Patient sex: M
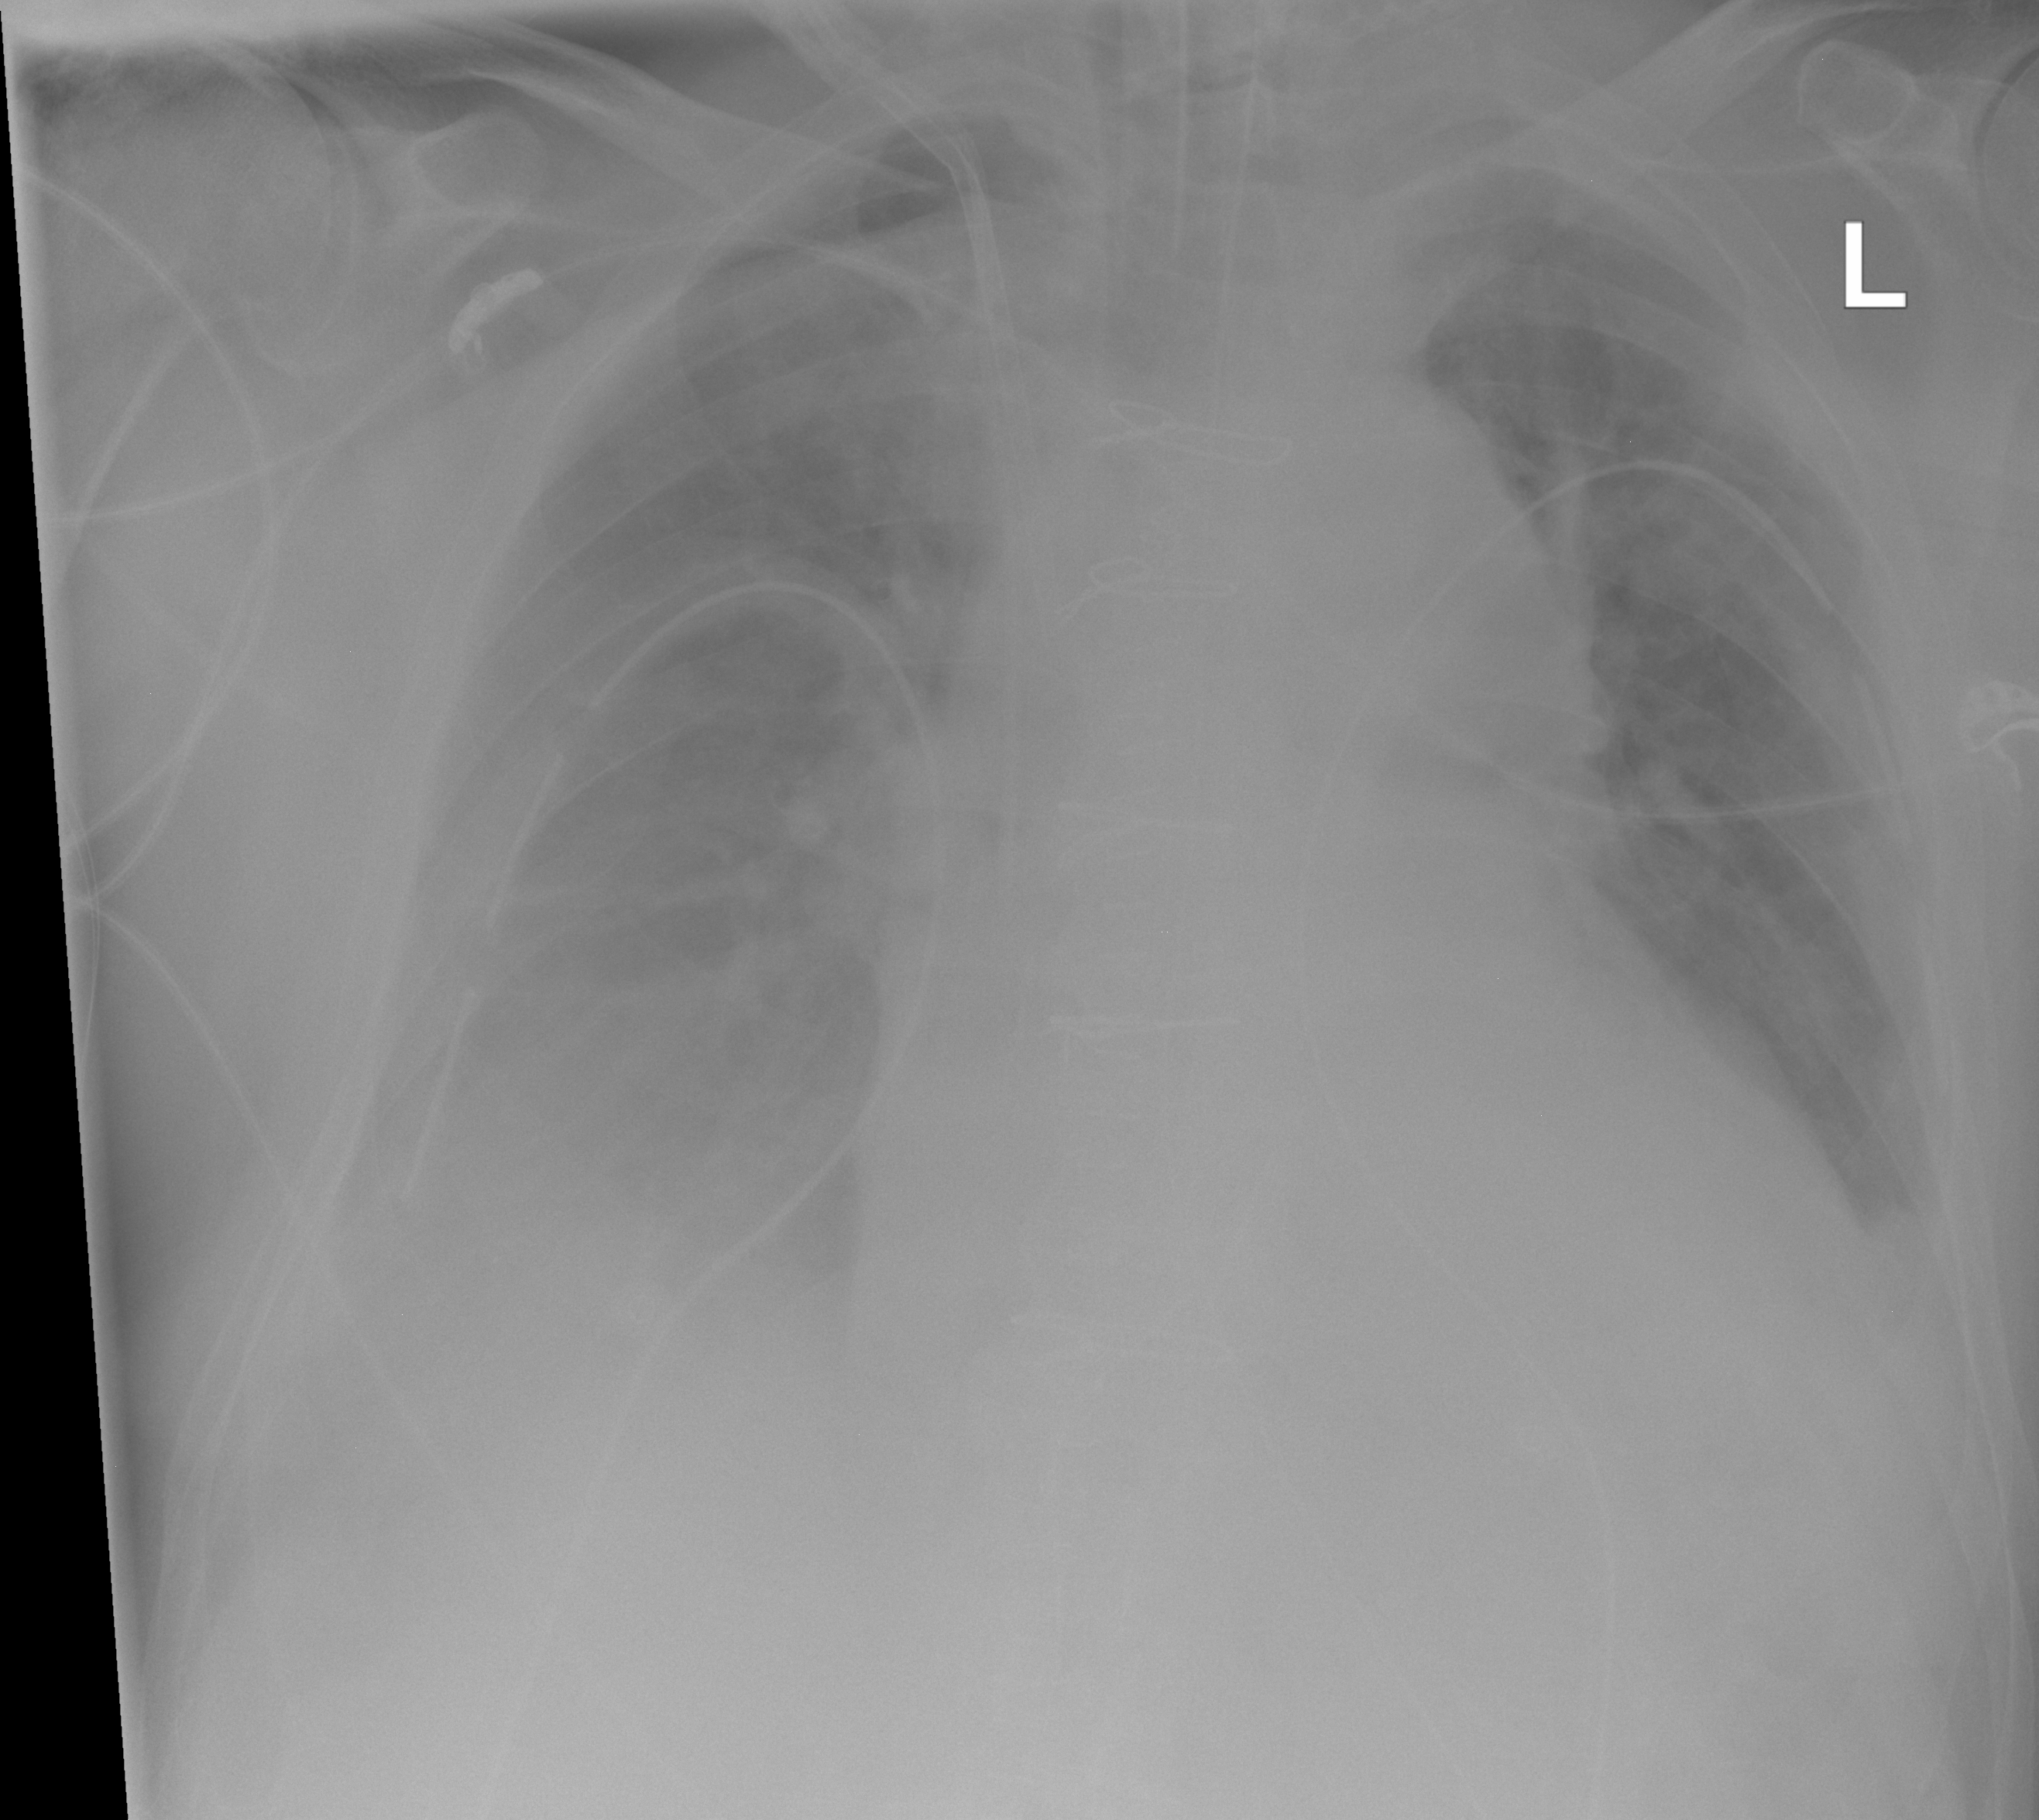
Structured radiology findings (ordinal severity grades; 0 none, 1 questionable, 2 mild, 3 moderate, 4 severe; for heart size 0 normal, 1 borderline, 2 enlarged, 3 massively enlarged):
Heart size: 2
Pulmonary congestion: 0
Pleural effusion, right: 2
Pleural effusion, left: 1
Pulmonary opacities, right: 0
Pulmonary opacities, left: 0
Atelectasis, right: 2
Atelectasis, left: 1